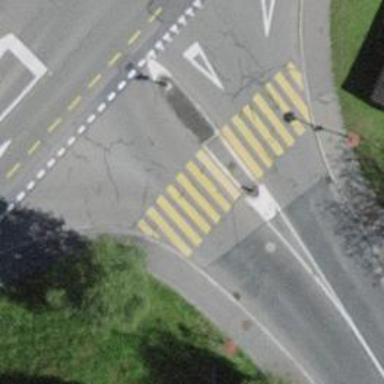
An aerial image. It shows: Marked zebra crossing with island in the middle.